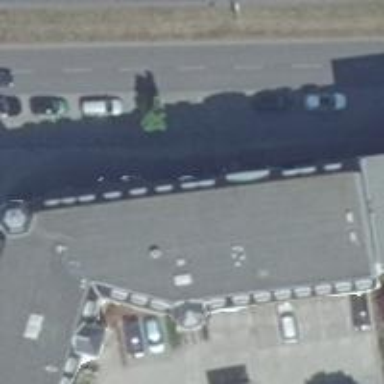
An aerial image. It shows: White apartment building with saltbox roof made of gray roof tiles.